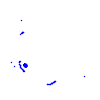
Particle: electron